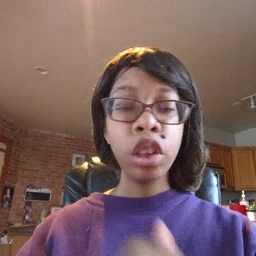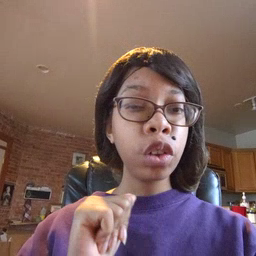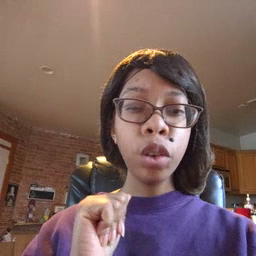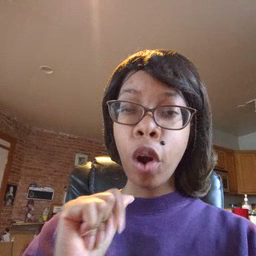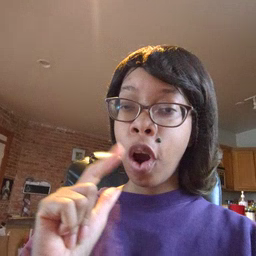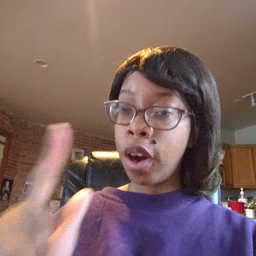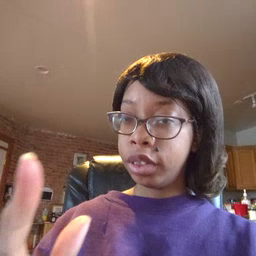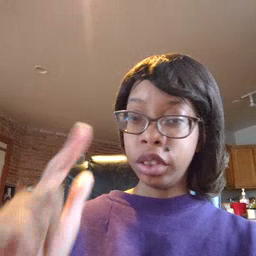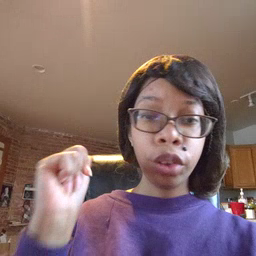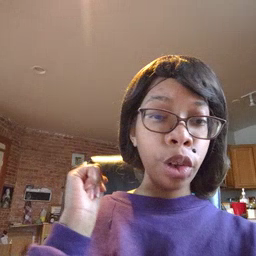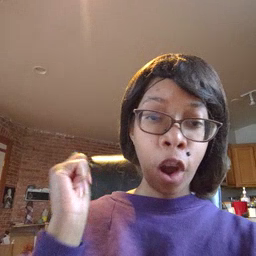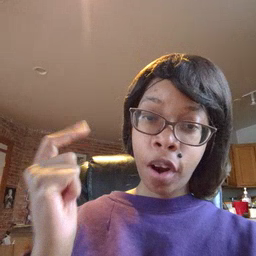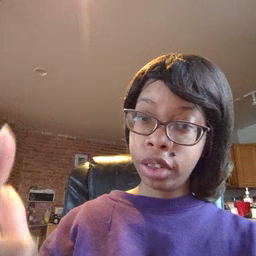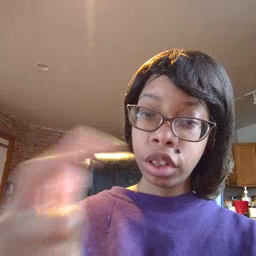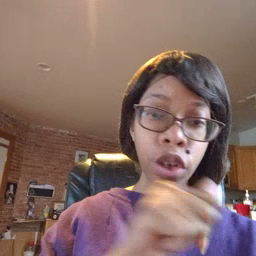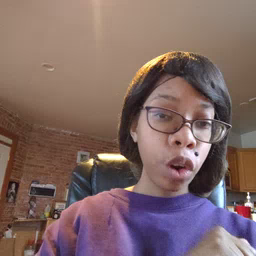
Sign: all